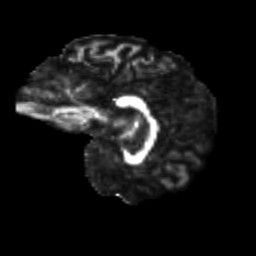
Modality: FA
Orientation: sagittal
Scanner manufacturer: siemens
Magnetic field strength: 3 T
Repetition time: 9.2 s
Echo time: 0.084 s